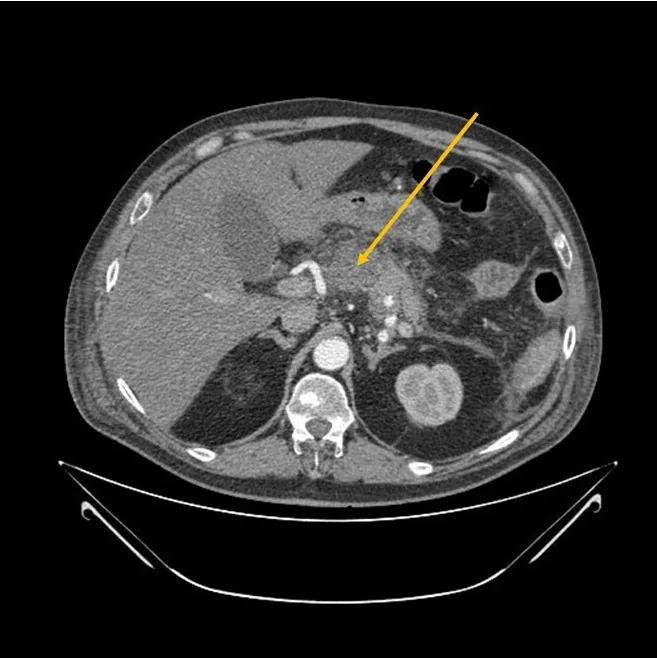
Forty-eight hour CT scan showing acute pancreatitis and peripancreatic fluid with no hypodense areas of pancreatic necrosis (yellow arrow).
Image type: radiology (ct)